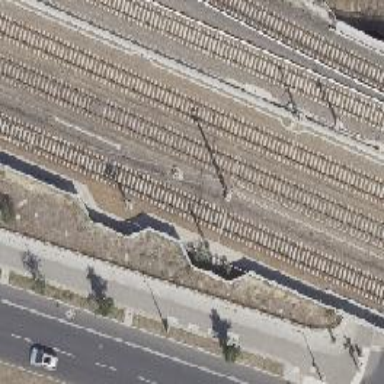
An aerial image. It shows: Railway milestone with catenary mast.